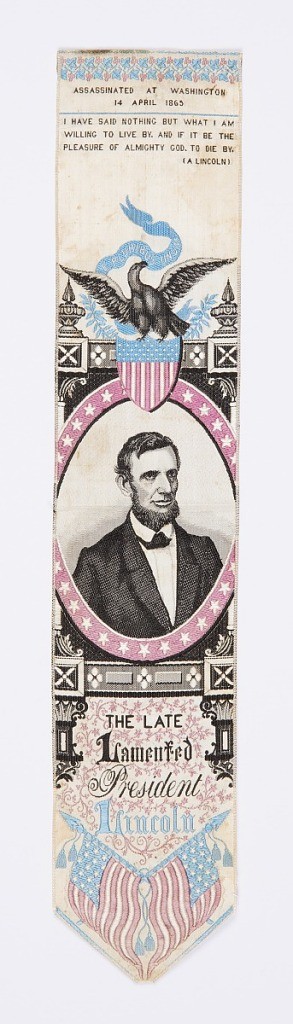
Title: The Late Lamented President Lincoln
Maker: Thomas Stevens, English, 1828–1888
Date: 1865–1869
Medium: silk Technique: jacquard woven
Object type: Bookmark
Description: Bookmark or stevengraph with a portrait medallion of Abraham Lincoln surmounted by an eagle perched on a shield flag that holds a banner in its beak that reads "E Pluribus Unum." Inscription at top reads: "Assassinated at Washington 14 April 1865," and just below another inscription: "I have said nothing but what I am willing to live by. And if it be the pleasure of Almighty God. To die by. (A Lincoln)